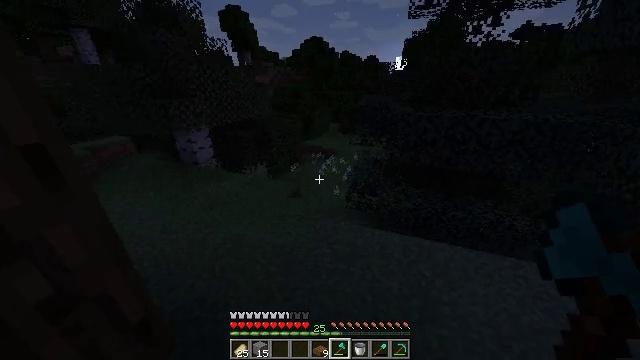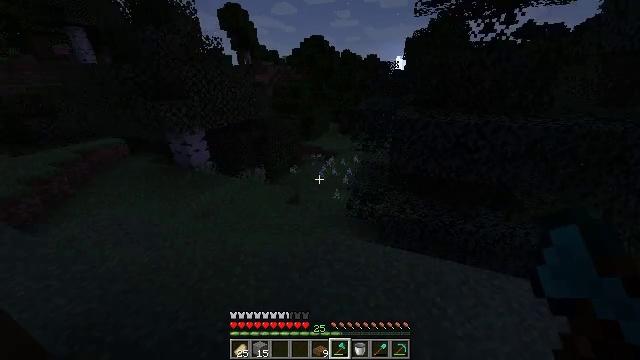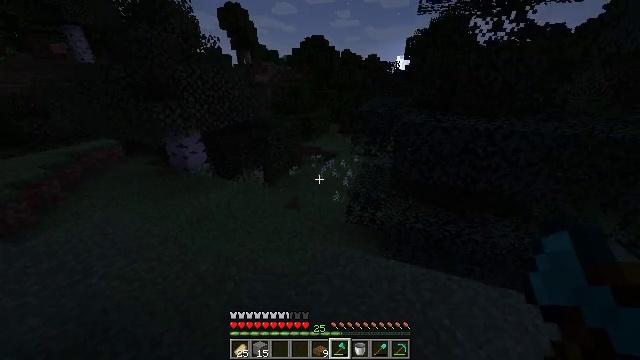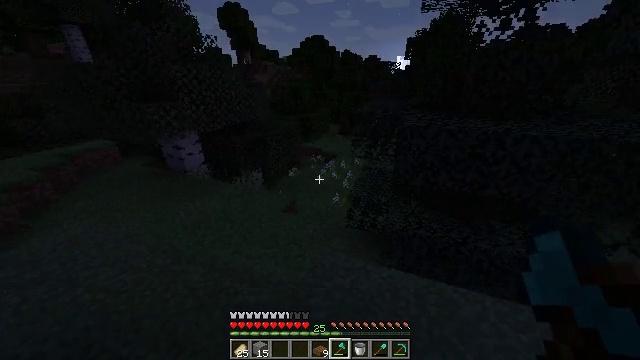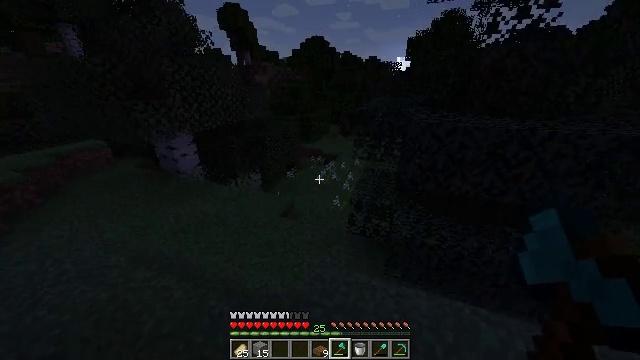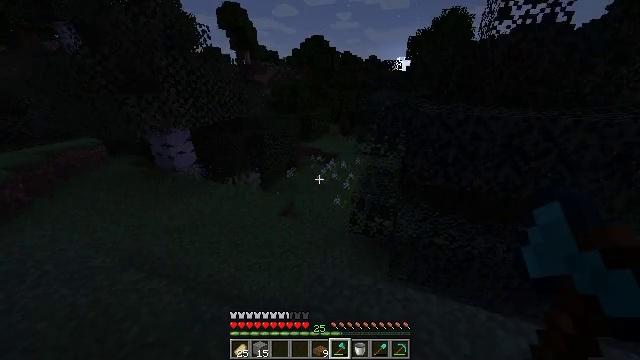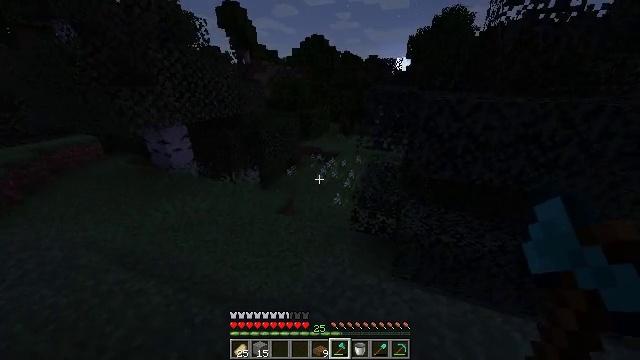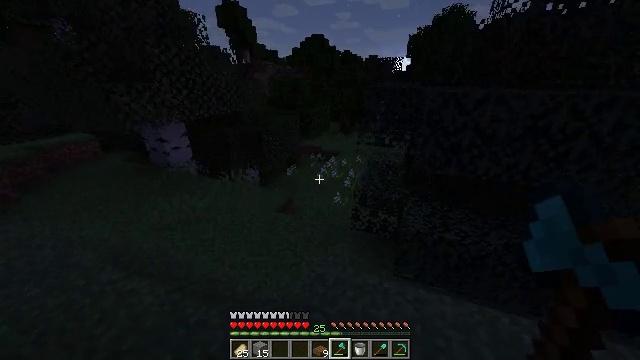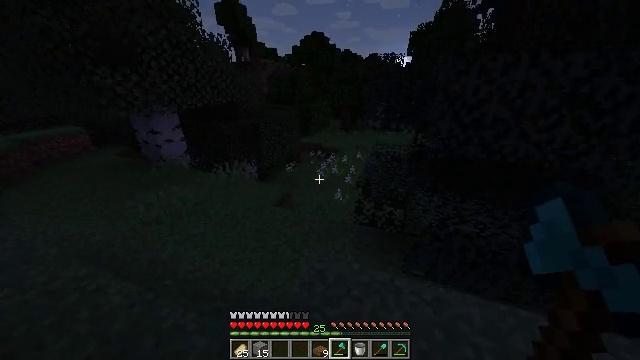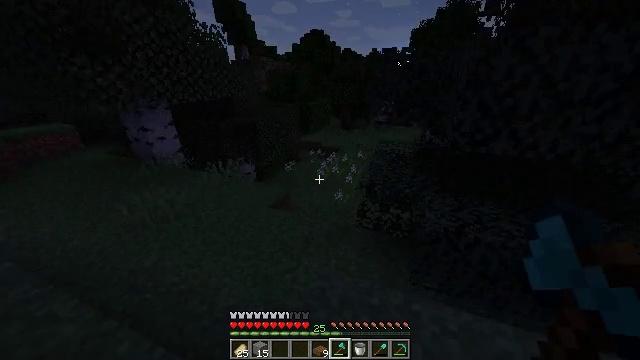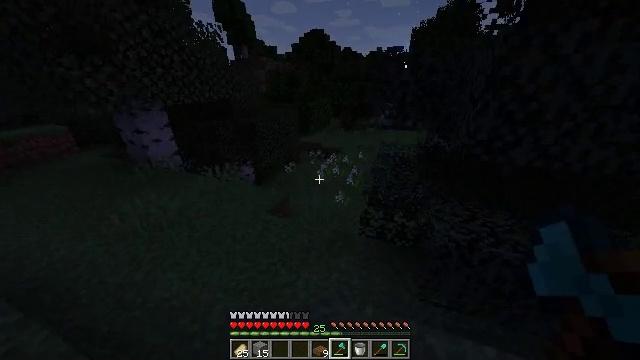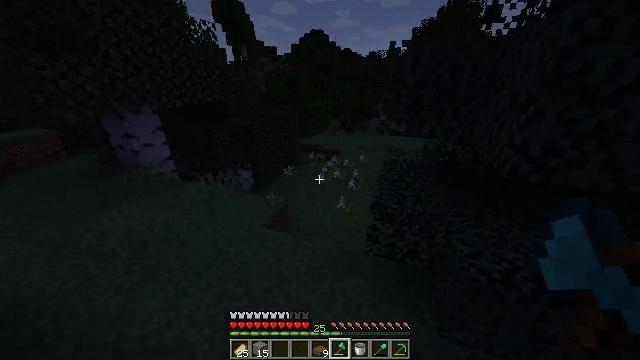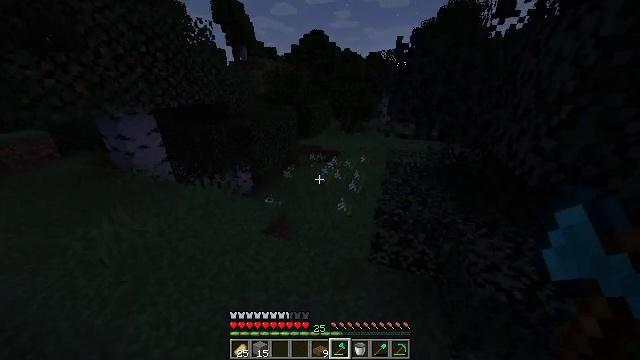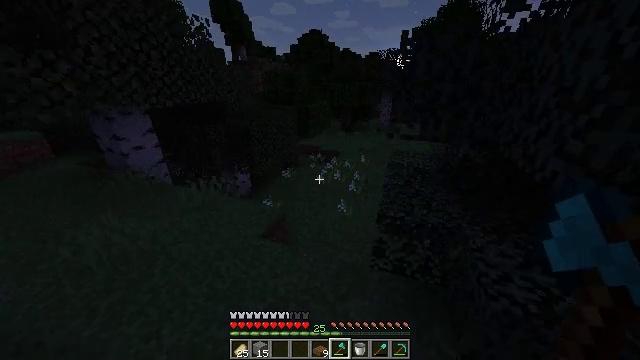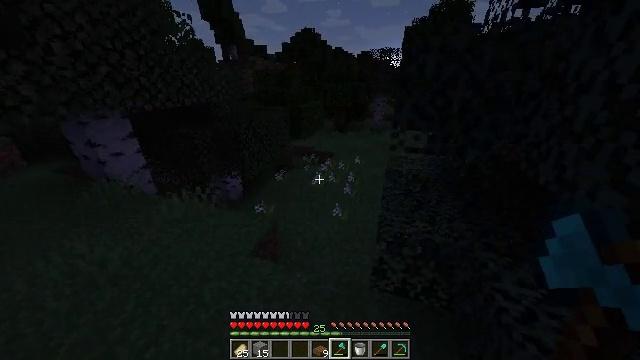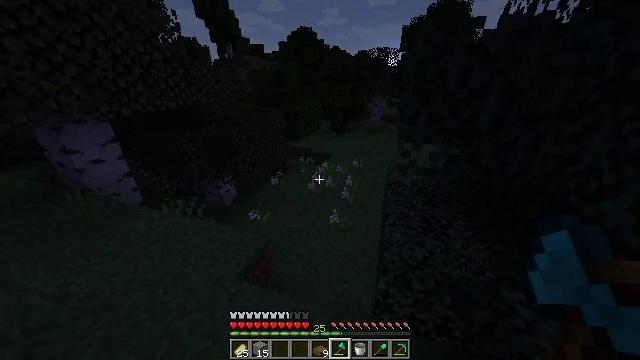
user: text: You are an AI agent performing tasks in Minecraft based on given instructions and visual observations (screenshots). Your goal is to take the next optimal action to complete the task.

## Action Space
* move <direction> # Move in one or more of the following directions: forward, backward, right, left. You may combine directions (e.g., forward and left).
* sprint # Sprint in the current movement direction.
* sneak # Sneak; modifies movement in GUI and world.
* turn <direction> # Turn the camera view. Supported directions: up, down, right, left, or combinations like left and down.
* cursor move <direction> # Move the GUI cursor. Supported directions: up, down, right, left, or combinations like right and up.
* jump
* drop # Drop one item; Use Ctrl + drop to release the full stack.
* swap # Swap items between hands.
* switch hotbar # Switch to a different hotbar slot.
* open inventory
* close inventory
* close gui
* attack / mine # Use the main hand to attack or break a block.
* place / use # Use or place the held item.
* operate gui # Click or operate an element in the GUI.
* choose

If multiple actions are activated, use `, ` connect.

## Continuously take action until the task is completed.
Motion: motion action
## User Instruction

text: Kill mobs.
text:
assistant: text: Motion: move forward
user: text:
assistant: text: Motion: move forward
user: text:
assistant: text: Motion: move forward
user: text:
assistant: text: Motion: move forward
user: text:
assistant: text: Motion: move forward
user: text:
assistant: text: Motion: move forward, sprint
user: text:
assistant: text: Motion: move forward, sprint
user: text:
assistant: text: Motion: move forward, sprint
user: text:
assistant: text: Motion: move forward, sprint
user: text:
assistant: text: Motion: move forward
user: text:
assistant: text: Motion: move forward
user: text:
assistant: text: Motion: move forward
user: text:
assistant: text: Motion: move forward
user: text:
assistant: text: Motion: move forward, turn right
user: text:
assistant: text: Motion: move forward
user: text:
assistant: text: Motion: move forward
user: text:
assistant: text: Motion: move forward, sprint
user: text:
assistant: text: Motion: move forward, sprint
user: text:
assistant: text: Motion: move forward, sprint
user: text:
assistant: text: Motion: move forward, sprint, turn right
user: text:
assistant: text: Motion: move forward, turn right
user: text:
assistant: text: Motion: move forward, turn right and up
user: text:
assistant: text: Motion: move forward, turn right and up
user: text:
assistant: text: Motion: move forward, turn right and up
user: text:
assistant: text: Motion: move forward, turn up
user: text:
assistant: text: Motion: move forward
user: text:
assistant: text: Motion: move forward, sprint
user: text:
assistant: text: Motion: move forward, sprint
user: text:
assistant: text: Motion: move forward, sprint, turn right and up
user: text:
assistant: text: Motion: move forward, sprint, turn right and up